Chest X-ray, PA view. Patient: 12 years old, sex F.
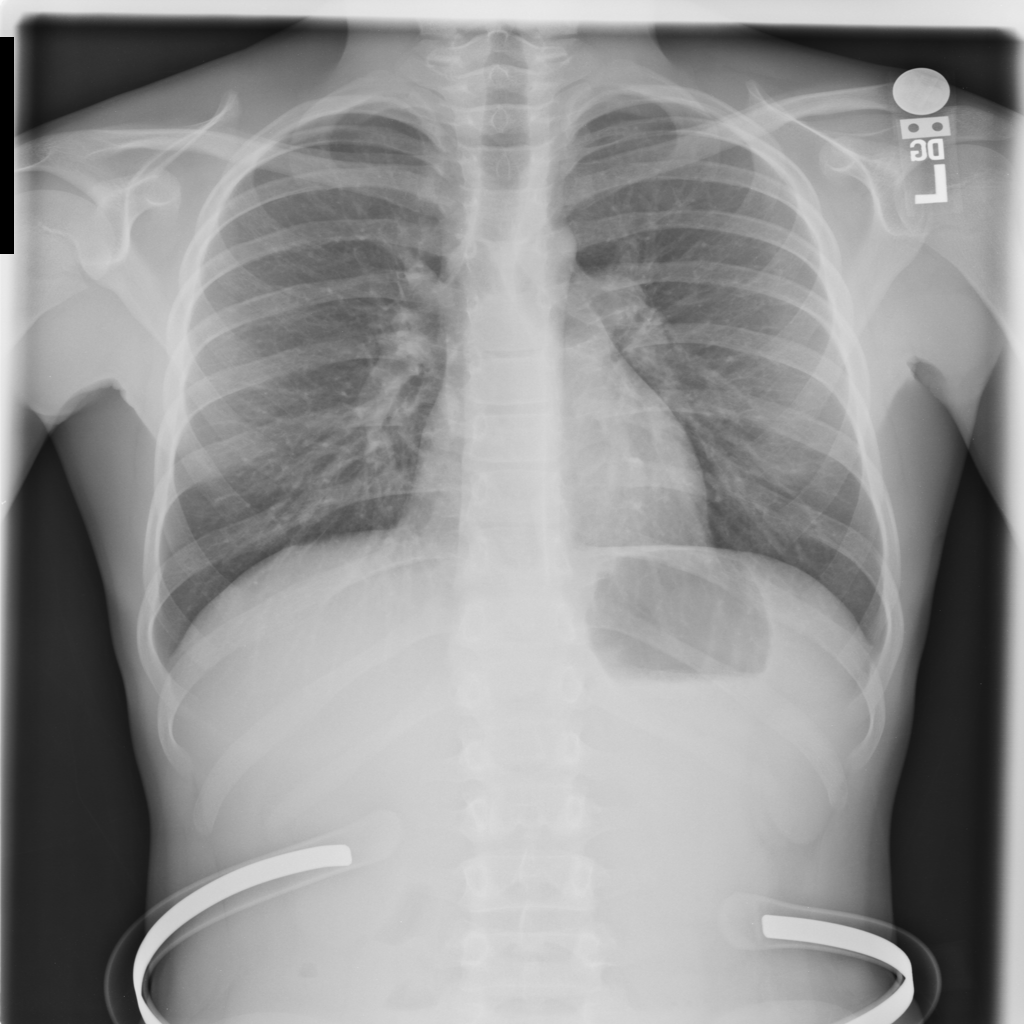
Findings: No Finding